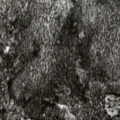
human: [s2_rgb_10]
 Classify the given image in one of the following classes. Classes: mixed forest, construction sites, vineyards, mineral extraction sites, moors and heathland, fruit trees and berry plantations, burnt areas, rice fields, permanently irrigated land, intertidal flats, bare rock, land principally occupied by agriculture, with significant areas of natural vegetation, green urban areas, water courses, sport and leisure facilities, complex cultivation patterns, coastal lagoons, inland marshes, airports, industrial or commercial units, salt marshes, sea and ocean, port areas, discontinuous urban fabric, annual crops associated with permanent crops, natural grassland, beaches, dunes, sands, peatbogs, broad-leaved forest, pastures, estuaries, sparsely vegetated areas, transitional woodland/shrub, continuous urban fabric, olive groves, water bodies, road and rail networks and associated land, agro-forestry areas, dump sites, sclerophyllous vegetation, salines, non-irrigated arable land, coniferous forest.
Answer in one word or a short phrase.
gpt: coniferous forest